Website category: sports
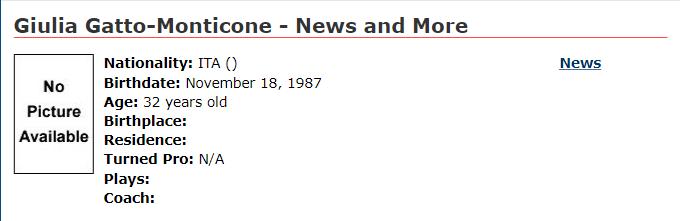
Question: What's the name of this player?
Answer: Giulia Gatto

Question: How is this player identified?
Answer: Giulia Gatto

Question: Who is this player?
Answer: Giulia Gatto

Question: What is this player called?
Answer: Giulia Gatto

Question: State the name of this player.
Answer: Giulia Gatto

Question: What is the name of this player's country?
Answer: ITA

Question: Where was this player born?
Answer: ITA

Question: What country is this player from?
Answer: ITA

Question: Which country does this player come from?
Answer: ITA

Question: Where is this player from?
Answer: ITA

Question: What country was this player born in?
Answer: ITA

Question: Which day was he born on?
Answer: November 18, 1987

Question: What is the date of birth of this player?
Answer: November 18, 1987

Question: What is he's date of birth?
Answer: November 18, 1987

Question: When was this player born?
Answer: November 18, 1987

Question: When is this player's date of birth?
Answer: November 18, 1987

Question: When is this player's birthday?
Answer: November 18, 1987

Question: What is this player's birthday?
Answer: November 18, 1987

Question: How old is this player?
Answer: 32 years old

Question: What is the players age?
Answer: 32 years old

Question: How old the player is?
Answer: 32 years old

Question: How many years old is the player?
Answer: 32 years old